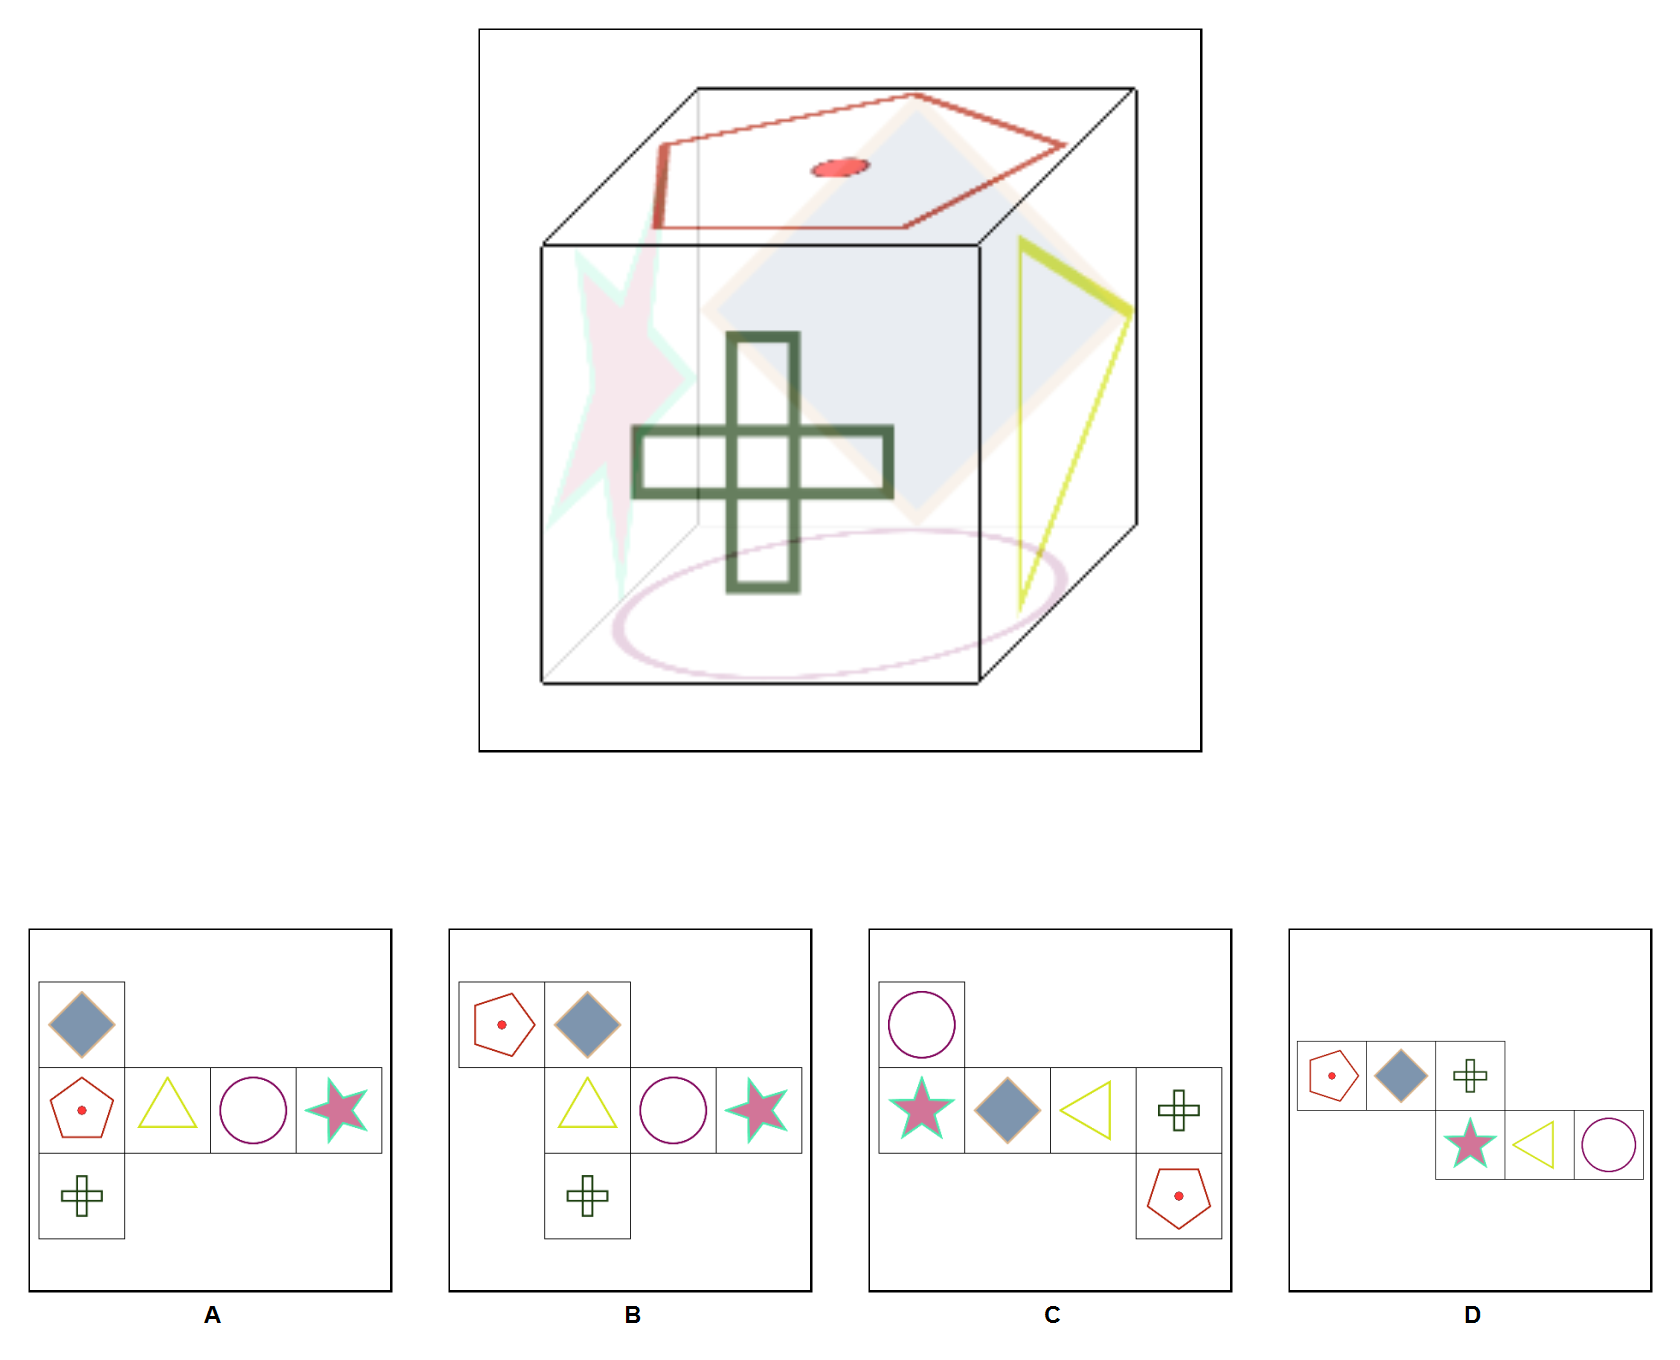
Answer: D